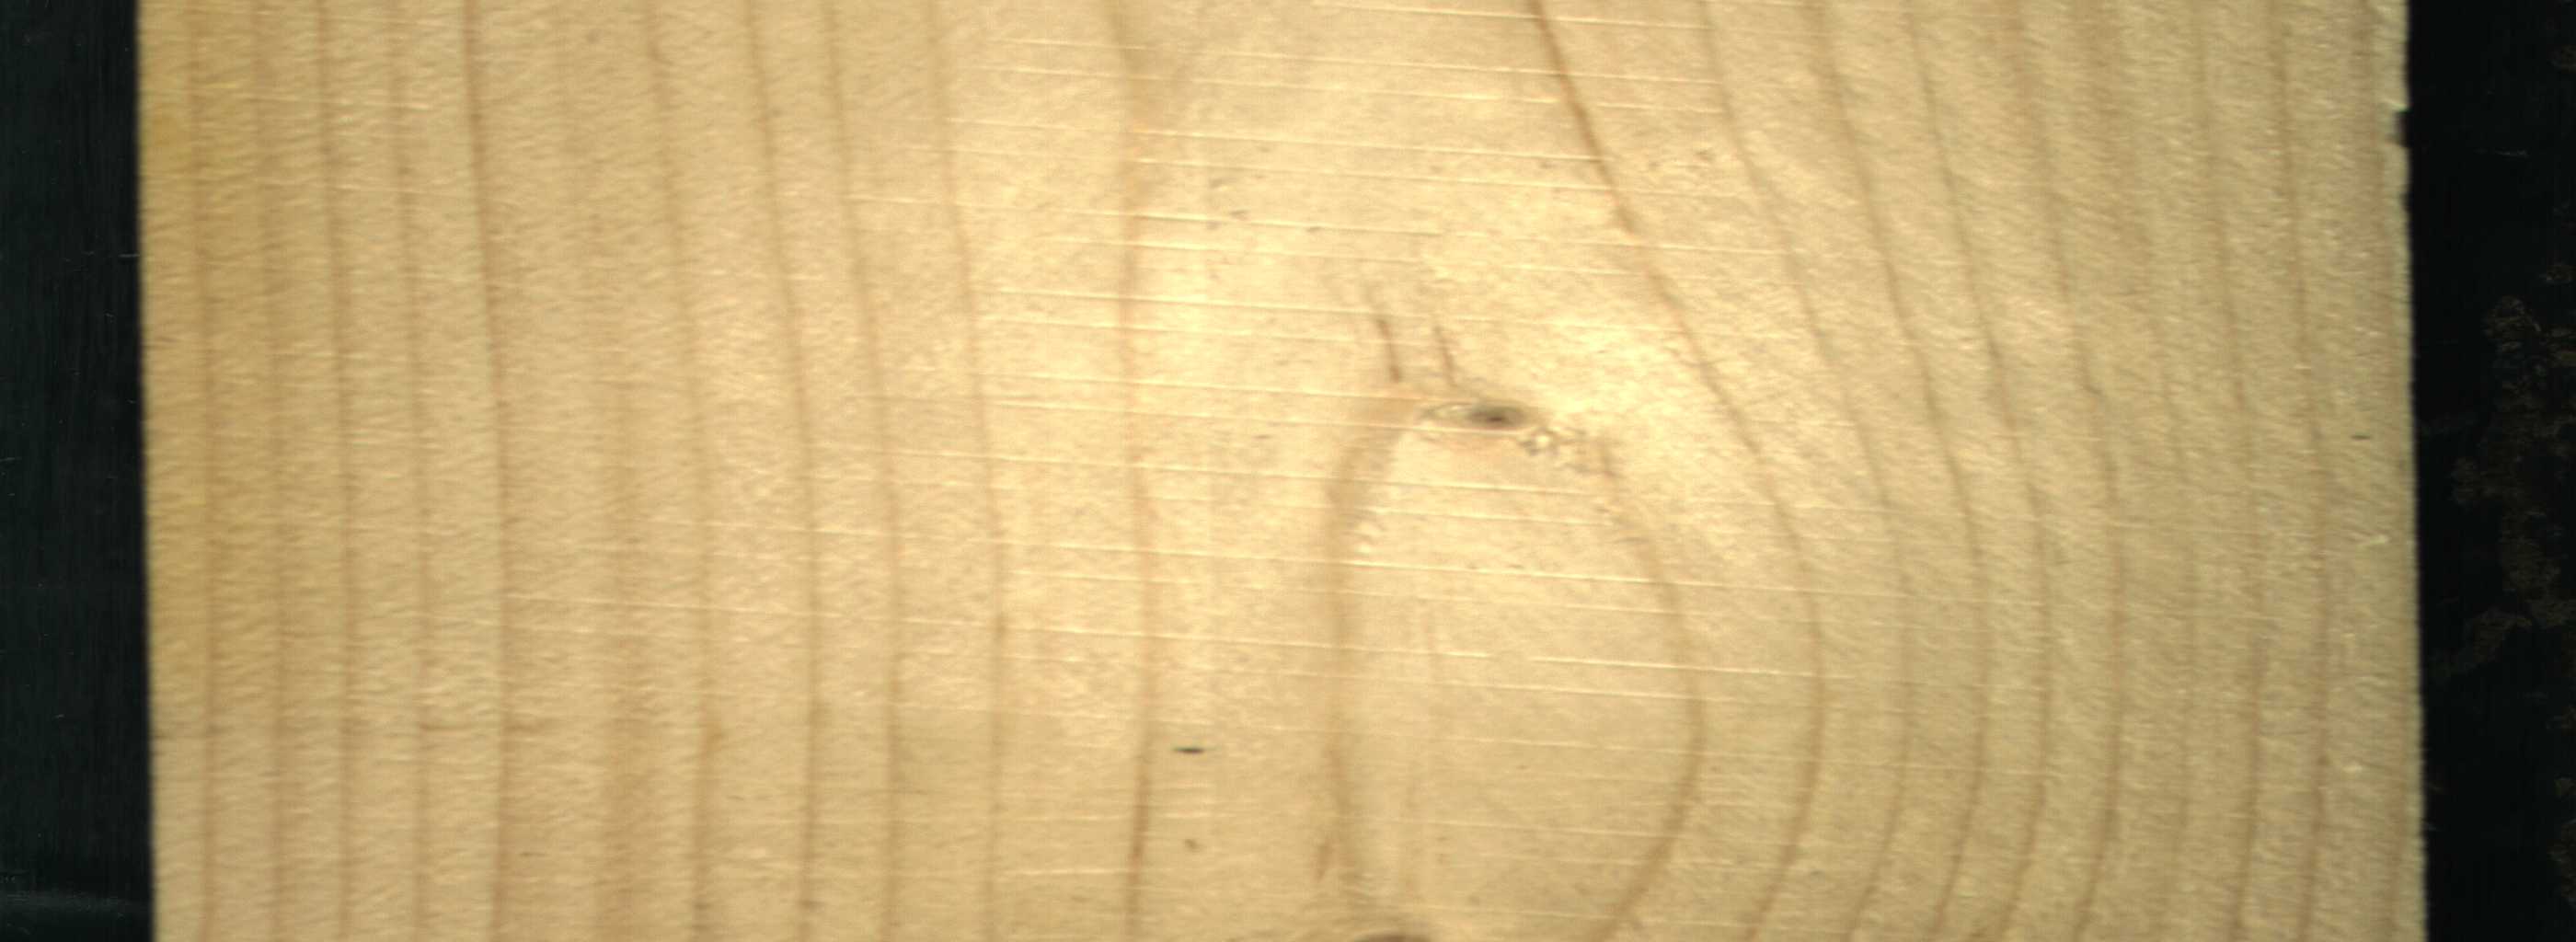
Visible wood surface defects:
Live_Knot